Field crop: tomato
Growth stage: 2
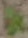
Species: solanum